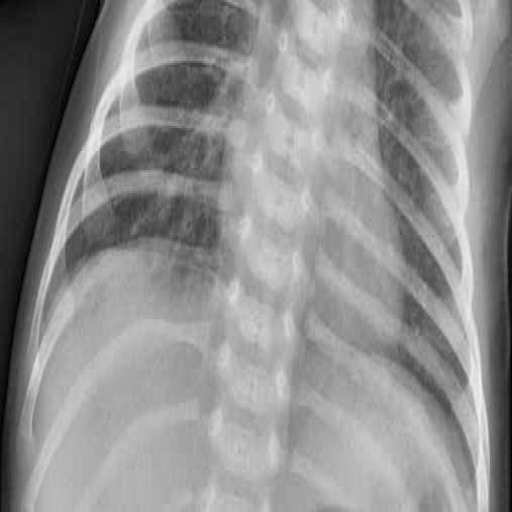
Finding: PNEUMONIA